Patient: sex M, age 57
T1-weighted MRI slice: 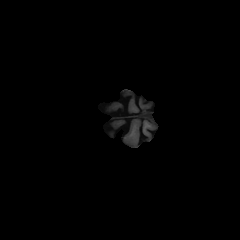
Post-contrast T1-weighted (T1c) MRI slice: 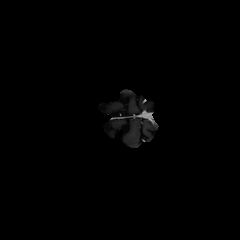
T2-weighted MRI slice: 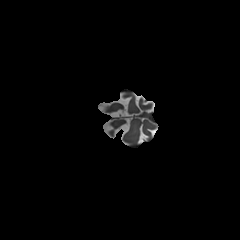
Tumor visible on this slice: no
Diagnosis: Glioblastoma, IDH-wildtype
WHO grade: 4